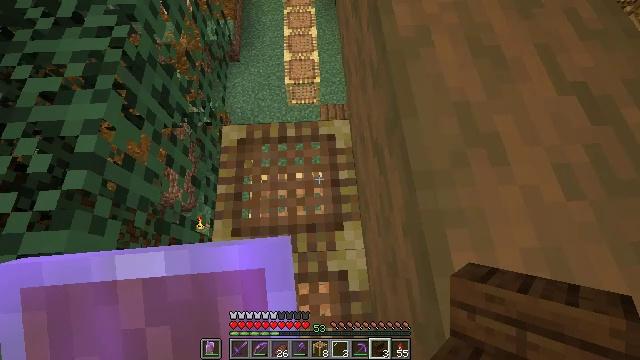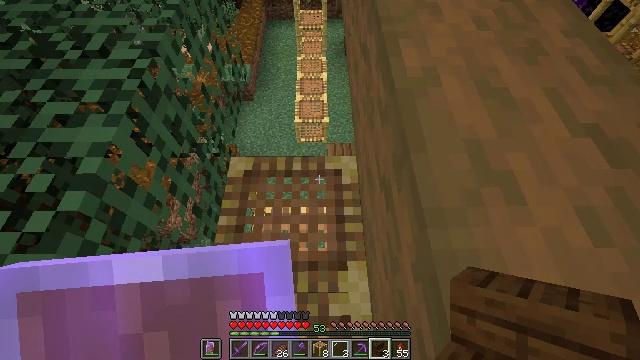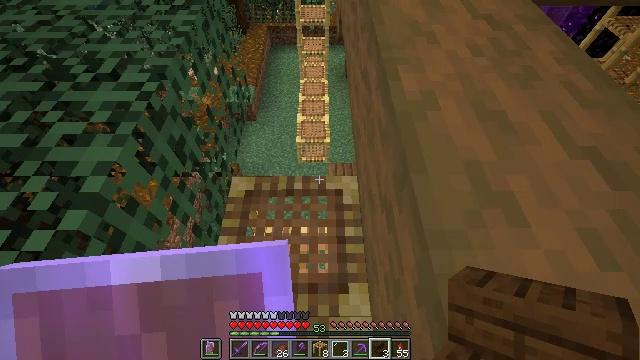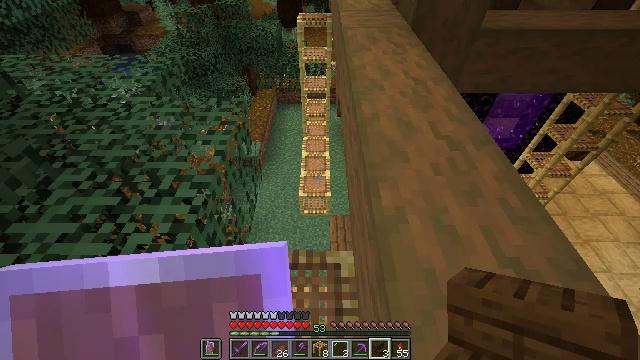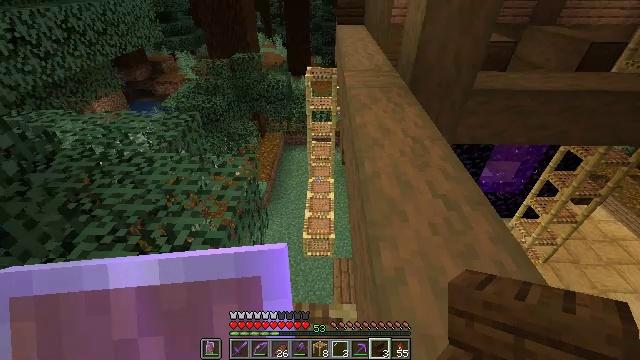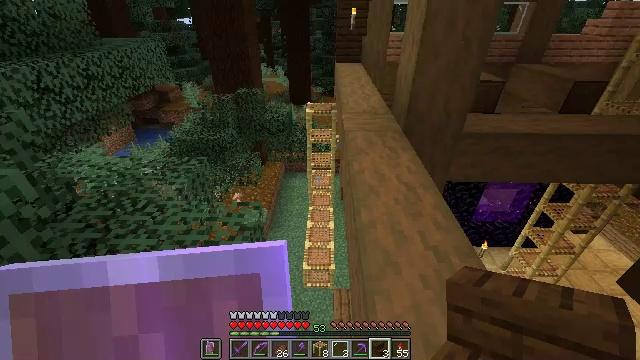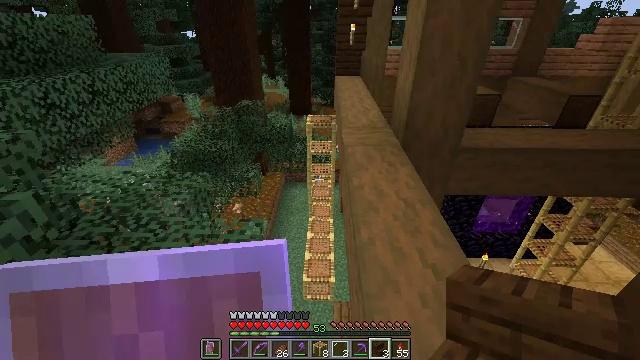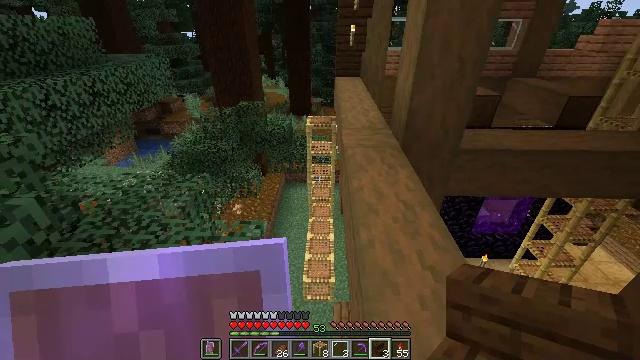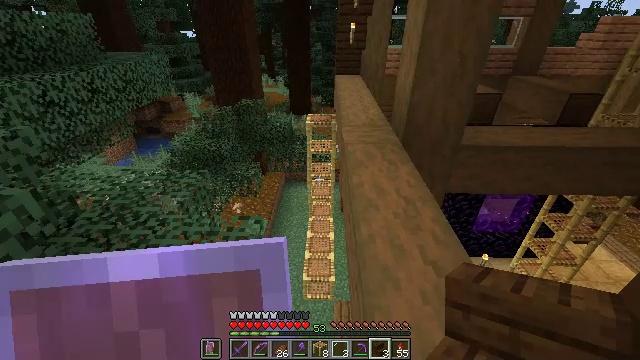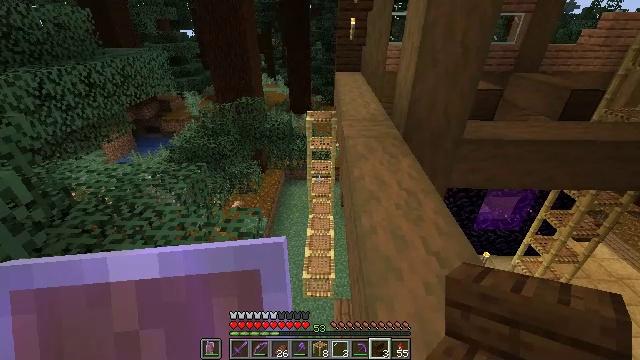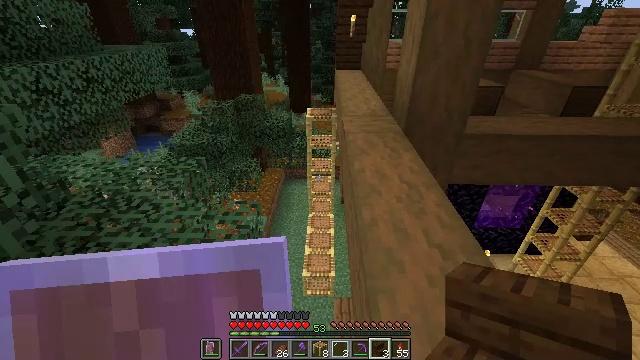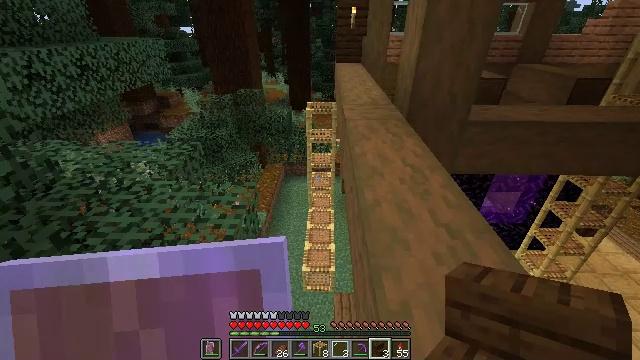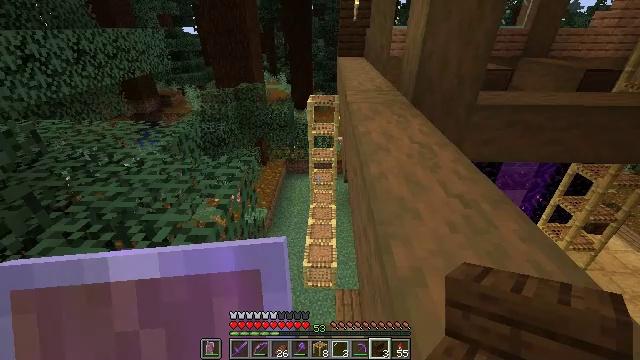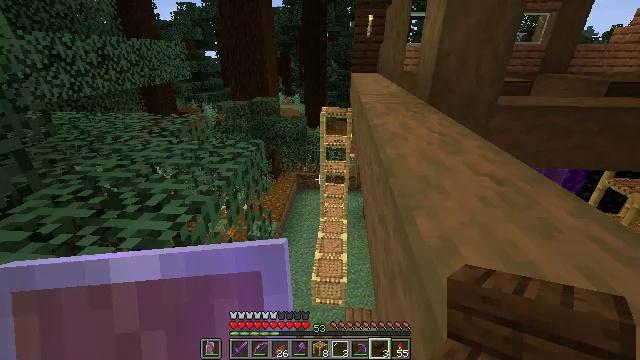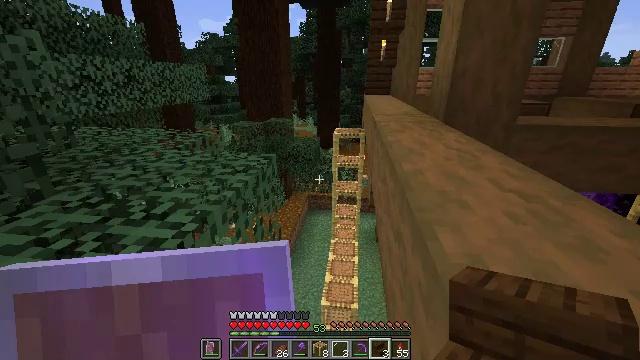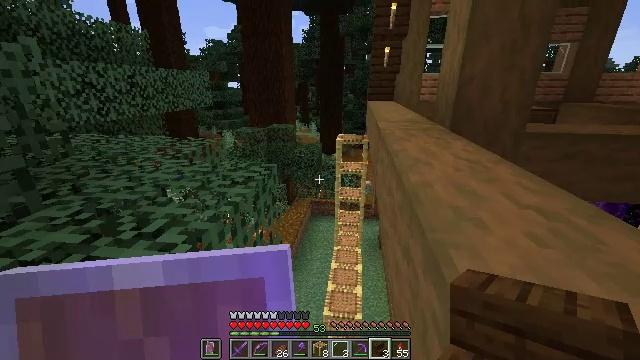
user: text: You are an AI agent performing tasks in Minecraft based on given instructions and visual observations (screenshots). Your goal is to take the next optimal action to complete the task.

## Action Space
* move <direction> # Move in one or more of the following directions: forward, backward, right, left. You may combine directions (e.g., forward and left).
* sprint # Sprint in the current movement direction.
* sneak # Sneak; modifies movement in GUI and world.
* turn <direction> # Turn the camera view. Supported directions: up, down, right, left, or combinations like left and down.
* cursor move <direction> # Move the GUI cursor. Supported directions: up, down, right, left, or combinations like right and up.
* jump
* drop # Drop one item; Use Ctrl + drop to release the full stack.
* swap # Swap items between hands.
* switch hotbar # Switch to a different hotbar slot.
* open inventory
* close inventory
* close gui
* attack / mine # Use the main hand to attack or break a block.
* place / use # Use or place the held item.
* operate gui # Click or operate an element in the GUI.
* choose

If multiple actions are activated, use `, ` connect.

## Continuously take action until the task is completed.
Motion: motion action
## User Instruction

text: Attack the spruce stairs to remove them.
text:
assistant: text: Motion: turn left and up, jump
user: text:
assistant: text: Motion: turn up, jump
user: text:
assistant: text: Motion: turn up, jump
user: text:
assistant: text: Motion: turn left and up, jump
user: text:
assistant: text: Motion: turn up, jump
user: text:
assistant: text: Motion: turn up, jump
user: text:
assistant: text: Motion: jump
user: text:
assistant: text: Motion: no_op
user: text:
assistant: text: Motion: no_op
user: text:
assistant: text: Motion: no_op
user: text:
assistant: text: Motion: no_op
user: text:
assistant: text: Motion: no_op
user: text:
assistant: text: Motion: turn left and up
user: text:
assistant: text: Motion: move forward, turn left and up
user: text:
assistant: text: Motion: move forward, turn up
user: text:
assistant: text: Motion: move forward
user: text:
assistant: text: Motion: move forward
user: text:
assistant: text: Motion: move forward
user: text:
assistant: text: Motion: move forward
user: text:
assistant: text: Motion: move forward
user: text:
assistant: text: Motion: move forward
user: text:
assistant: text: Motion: move forward, turn right and up
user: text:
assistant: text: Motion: move forward
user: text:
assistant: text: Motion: move forward
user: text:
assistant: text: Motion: move forward
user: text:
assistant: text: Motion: move forward
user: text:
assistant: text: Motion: move forward, turn right and up
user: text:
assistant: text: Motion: move forward, turn right and up
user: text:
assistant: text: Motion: move forward, turn right and up
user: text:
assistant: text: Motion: turn right and up